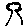
Label: tree